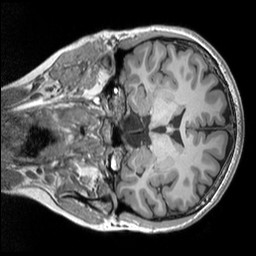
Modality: T1w
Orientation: coronal
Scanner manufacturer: siemens
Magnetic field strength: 3 T
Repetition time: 2.53 s
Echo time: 0.00298 s